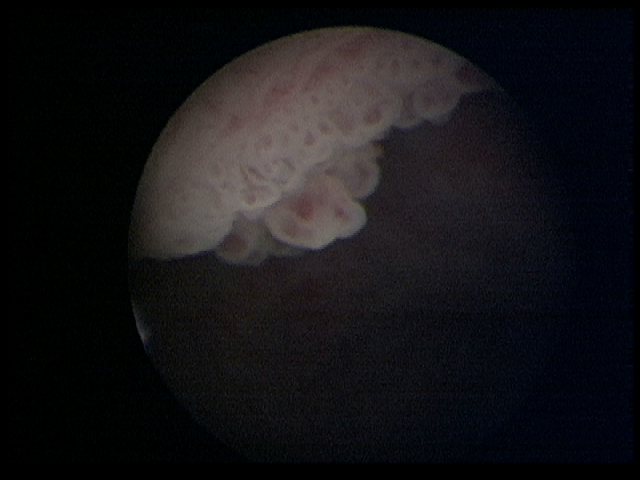
Modality: WLC
Class: Malignant
Subclass: LowGradePapillary
Lesion: L1
Stage: Ta
Morphology: Papillary
Bladder cancer association: Yes